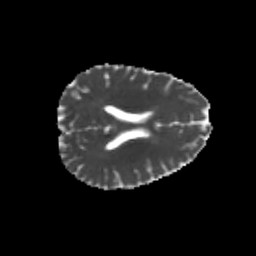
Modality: MD
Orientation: axial
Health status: healthy
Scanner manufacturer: philips
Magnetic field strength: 3 T
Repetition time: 6.964 s
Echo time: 0.092 s